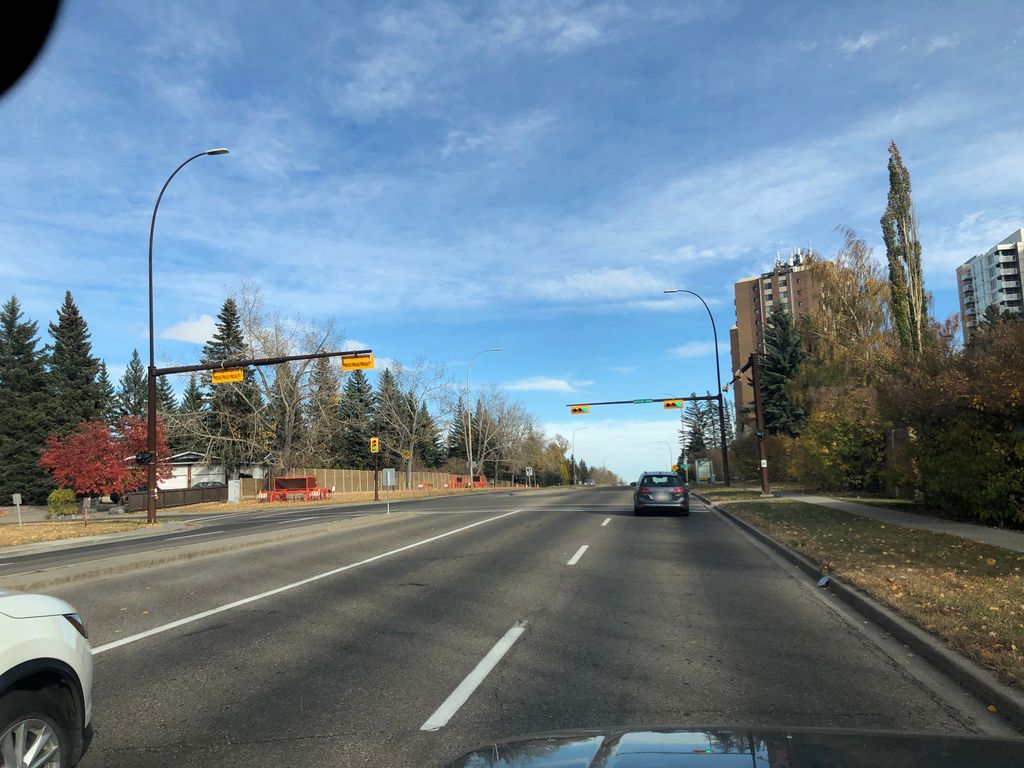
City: calgary